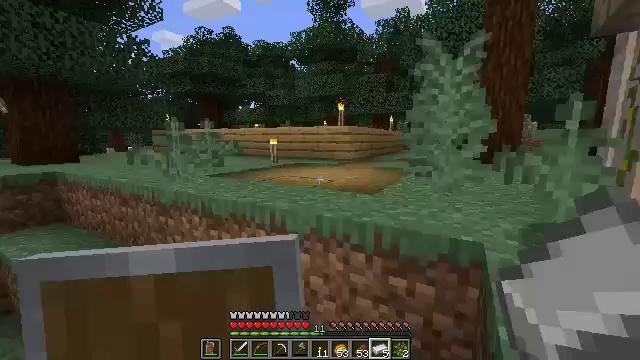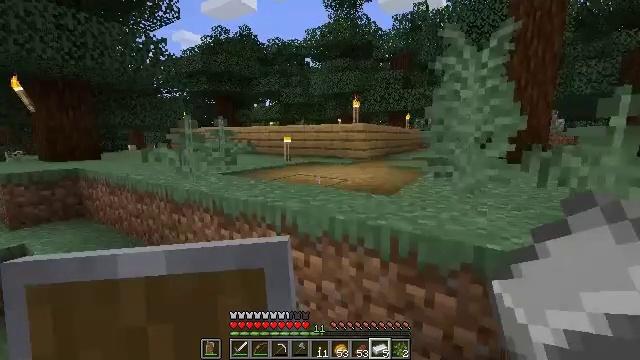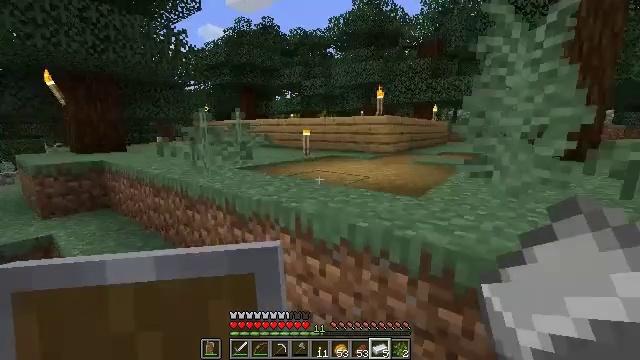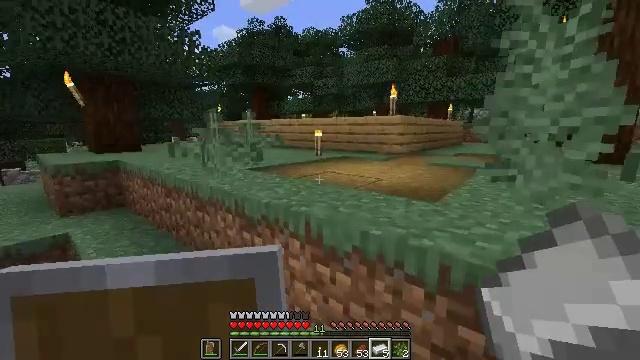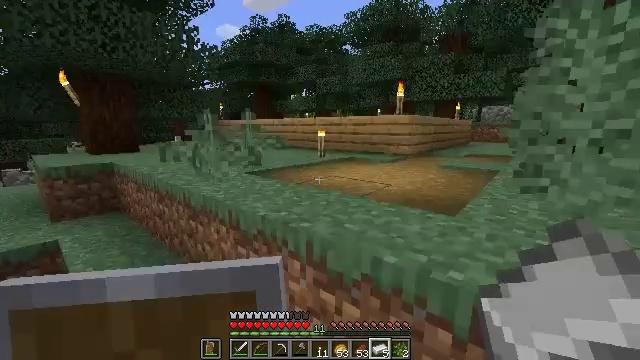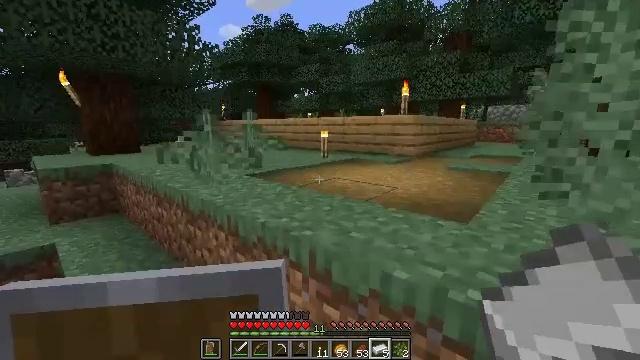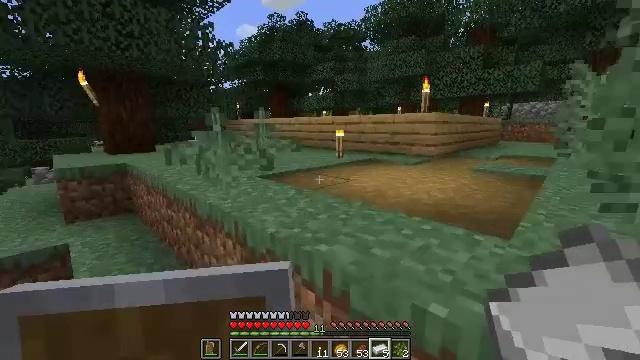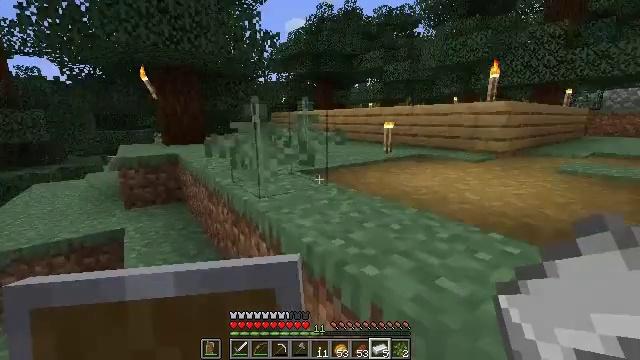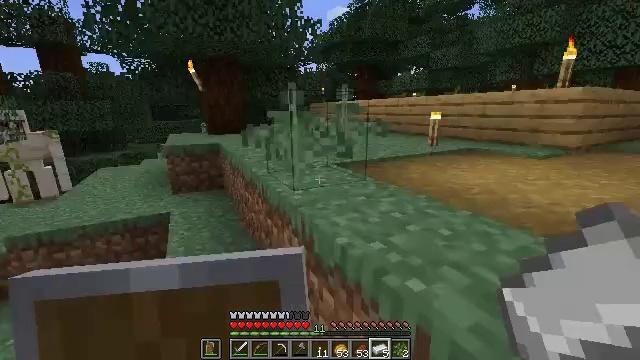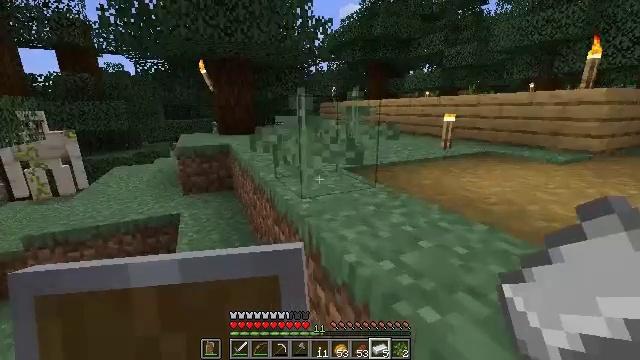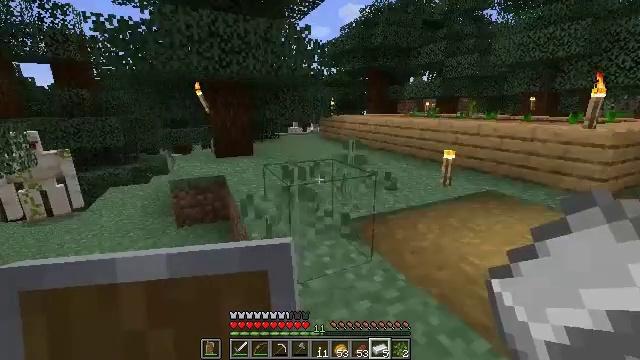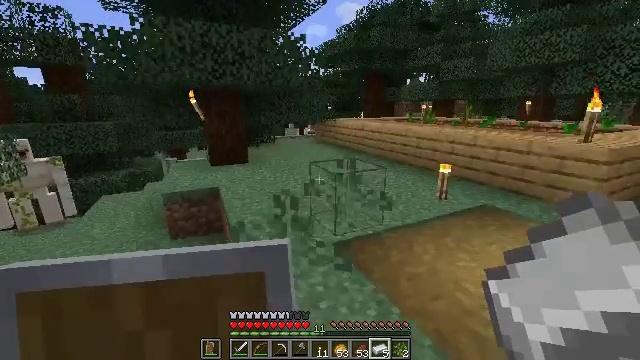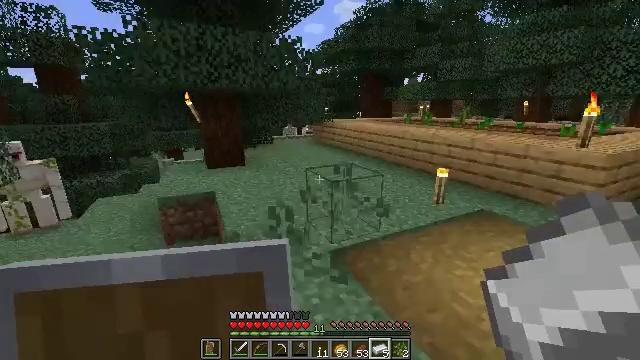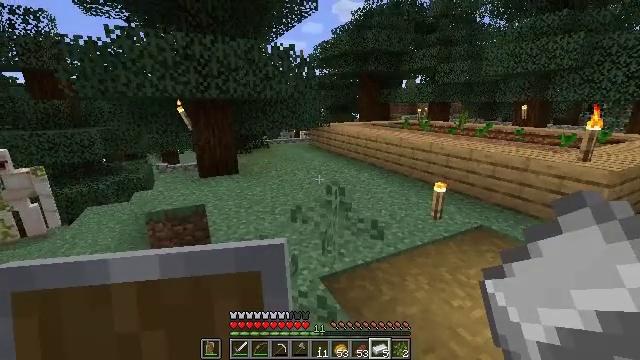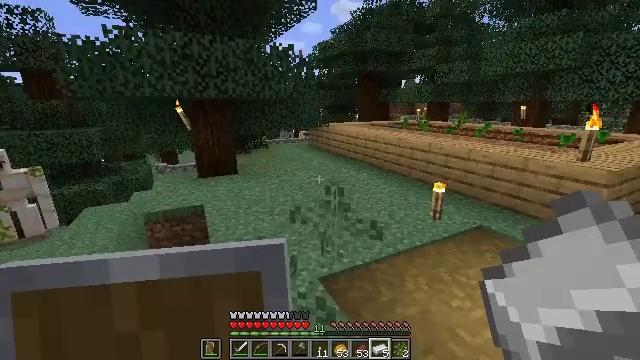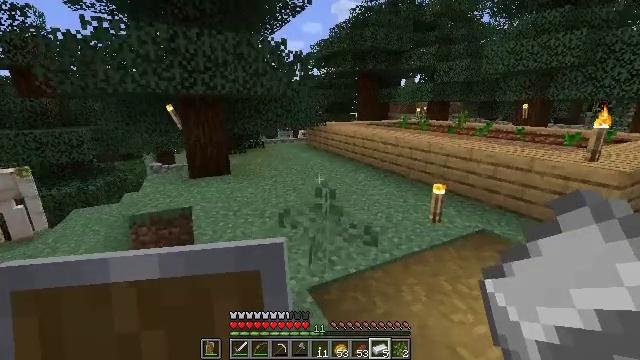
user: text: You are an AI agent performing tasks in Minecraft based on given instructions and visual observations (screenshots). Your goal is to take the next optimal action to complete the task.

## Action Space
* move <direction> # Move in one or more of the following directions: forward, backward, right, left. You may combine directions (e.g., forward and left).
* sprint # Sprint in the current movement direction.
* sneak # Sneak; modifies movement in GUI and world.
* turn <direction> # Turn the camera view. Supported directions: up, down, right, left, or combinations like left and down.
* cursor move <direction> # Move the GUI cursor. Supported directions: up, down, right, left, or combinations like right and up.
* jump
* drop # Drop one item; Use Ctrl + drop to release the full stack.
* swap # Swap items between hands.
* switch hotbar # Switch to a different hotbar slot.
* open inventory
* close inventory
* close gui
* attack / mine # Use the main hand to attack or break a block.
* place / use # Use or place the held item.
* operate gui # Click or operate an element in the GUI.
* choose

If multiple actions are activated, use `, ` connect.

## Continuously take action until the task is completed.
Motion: motion action
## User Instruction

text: Gather cobblestone wall segments.
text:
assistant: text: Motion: move forward, turn left
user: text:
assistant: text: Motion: move forward, turn left and down
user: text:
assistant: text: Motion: move forward, turn left
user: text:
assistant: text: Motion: move forward
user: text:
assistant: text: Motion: move forward
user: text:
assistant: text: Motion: move forward, turn left
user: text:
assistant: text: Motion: move forward, turn left and down
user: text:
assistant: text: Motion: move forward, turn left and down
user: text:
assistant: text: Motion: move forward, turn left, jump
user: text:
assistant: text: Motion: move forward and move right, jump
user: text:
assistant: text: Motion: move forward and move right, jump
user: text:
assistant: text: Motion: move forward and move right, jump
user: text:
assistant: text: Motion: move forward and move right, jump
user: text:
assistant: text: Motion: move forward and move right
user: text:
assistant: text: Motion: move forward and move right
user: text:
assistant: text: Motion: move forward, turn left
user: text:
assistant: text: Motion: move forward, turn left
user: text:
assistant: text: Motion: move forward, turn left
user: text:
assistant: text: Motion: move forward, turn left and down
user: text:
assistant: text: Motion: move forward, turn left
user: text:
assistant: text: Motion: move forward
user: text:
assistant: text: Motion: move forward
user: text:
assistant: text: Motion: move forward
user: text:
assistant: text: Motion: move forward, turn right and up
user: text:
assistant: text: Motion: move forward and move right, turn right and up
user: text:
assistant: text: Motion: move forward and move right
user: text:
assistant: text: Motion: move forward and move right
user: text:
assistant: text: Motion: move forward, sprint
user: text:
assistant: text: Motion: move forward, sprint
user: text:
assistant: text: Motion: move forward